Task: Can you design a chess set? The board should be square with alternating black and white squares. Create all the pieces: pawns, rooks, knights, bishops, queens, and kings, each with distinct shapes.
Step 2828:
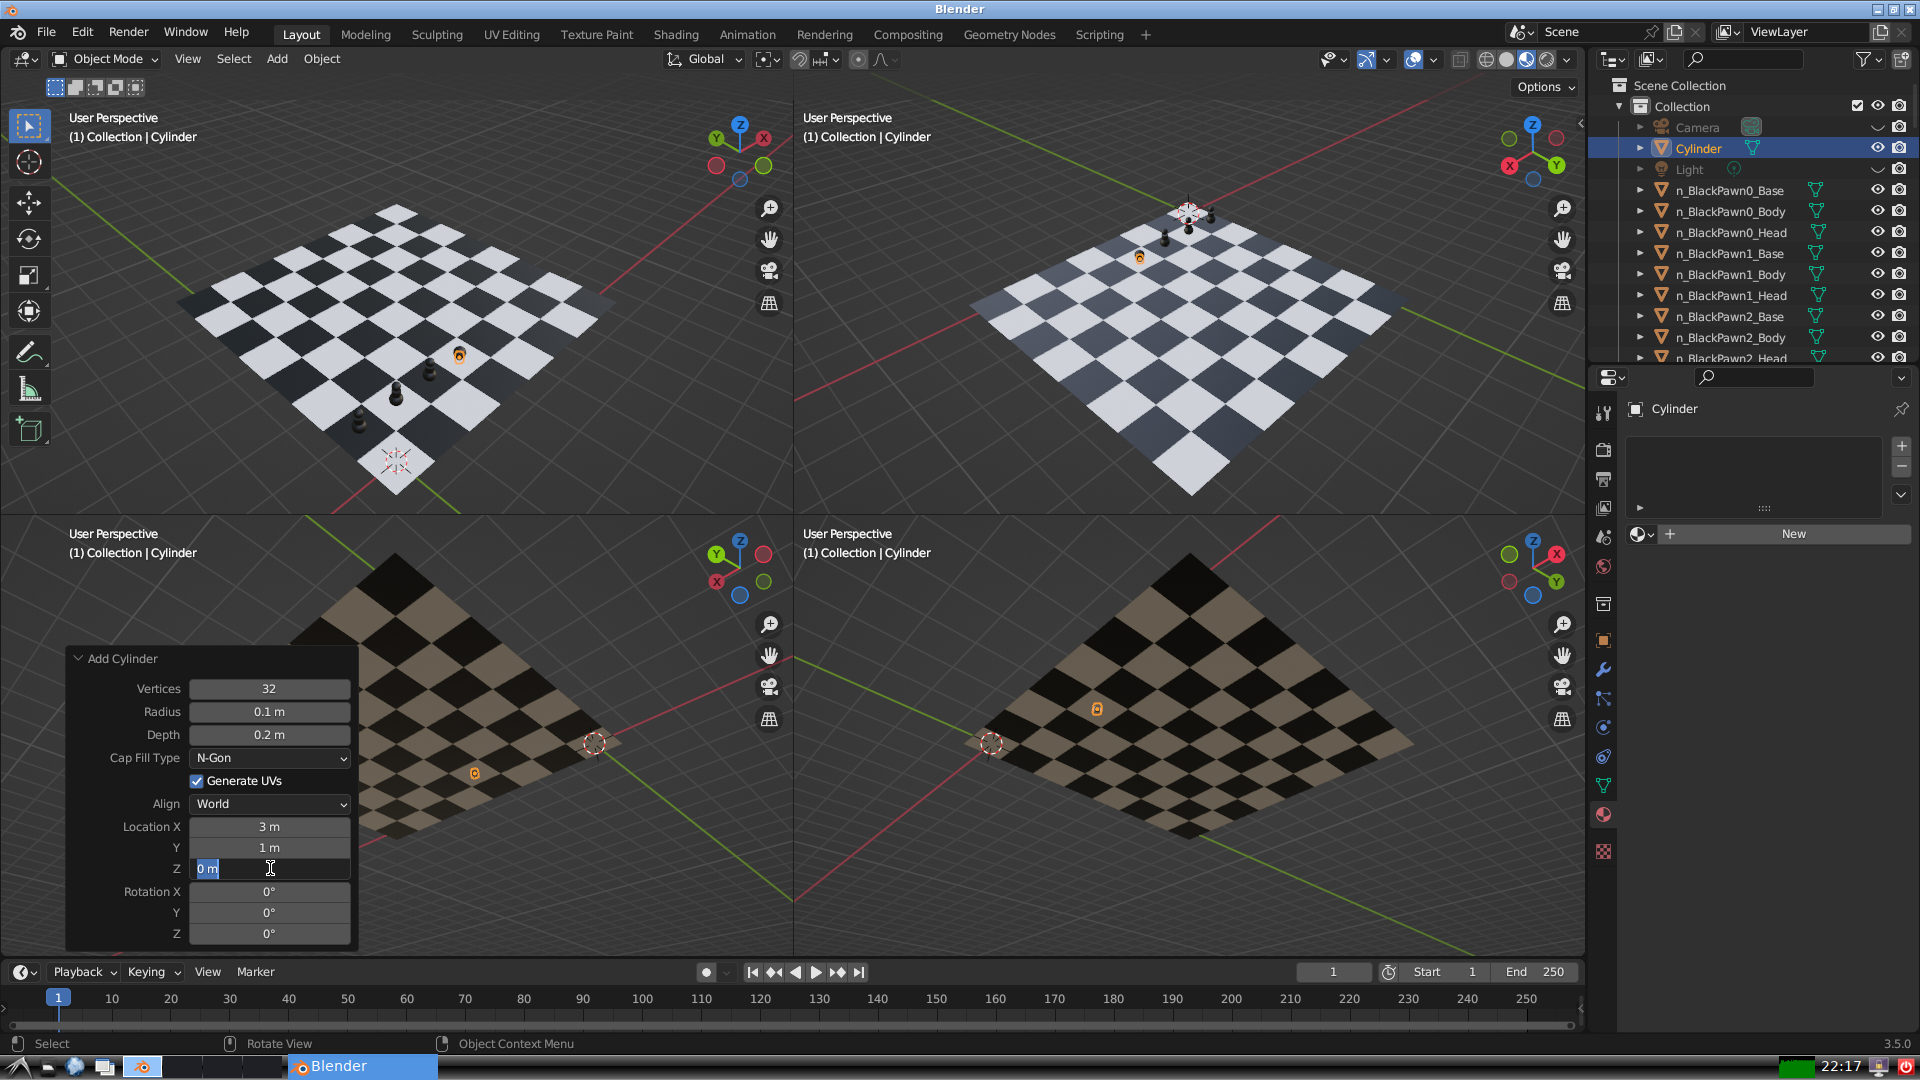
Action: input_text: 0.3